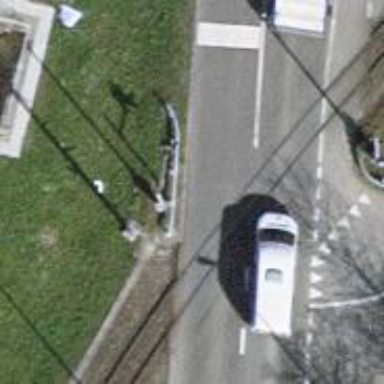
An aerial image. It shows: Level railway crossing with lights and barriers.